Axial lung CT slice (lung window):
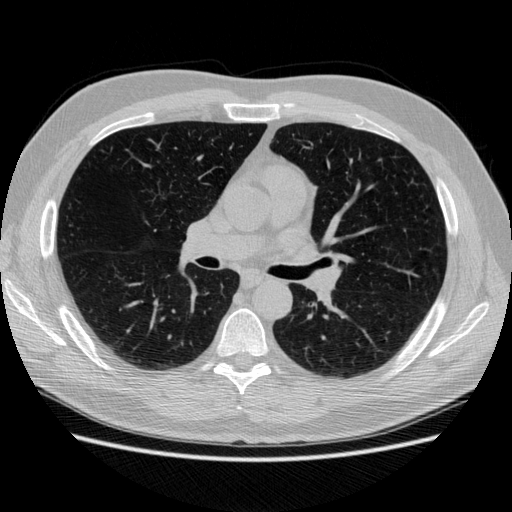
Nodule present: no